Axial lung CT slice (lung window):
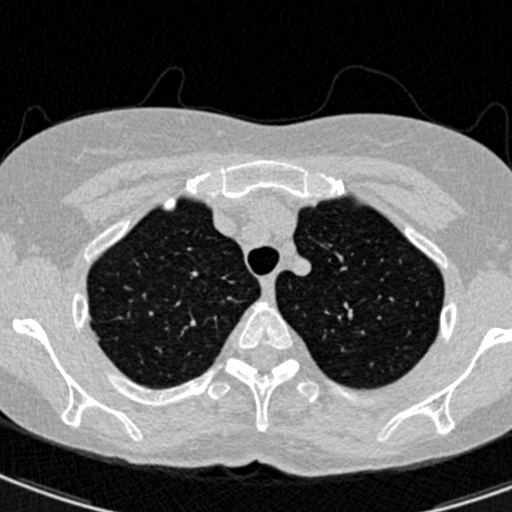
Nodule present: no